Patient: sex M, age 45
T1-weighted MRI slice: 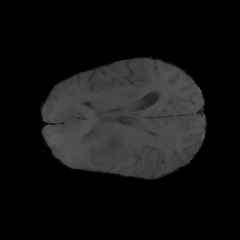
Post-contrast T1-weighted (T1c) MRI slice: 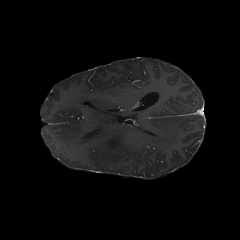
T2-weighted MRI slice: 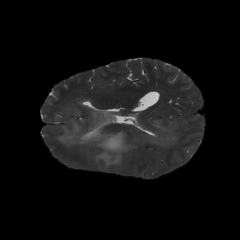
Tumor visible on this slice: yes
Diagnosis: Astrocytoma, IDH-mutant
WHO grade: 3